Current action and preconditions to check: trajectory_clear

Your task: For each precondition in the list above, predict whether it will hold at this action.

Consider the current scene as observed from the mobile robot's camera, and analyze the predicted future states of all dynamic agents (e.g., people, animals, vehicles, or any moving entities) within the NEXT SECOND.

IMPORTANT: Only answer "very likely" if you are absolutely certain—based on strong, clear evidence—that a dynamic agent will violate the precondition in the predicted future state. Do NOT answer "very likely" for unlikely, ambiguous, or low-probability risks.

Ask yourself for each precondition: Is there a high probability, with clear and convincing evidence, that the predicted future states of any dynamic agent will interfere with the predicted future state of the currently executing action within the NEXT SECOND, causing that precondition to fail?

Assess the risk level based on these predictions. Use "likely" or "very likely" if motions create a clear risk of interference.

Use "neutral" or "improbable" if agents are nearby but their predicted paths are clearly diverging or non-conflicting.

Failure Risk Categories: "very improbable", "improbable", "neutral", "likely", "very likely"

Answer Format: Output ONLY the probability_of_failure value from these categories: "very improbable", "improbable", "neutral", "likely", "very likely"

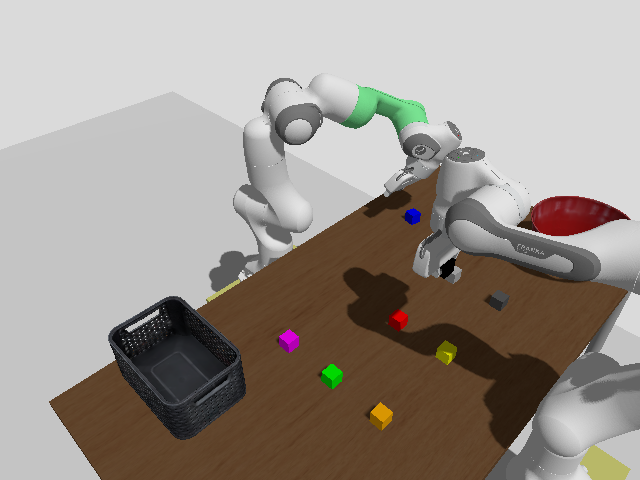

Answer: very improbable